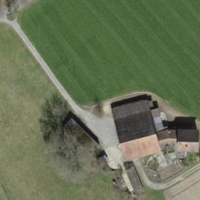
EUNIS habitat code: 52
Species observed at this site:
Lysimachia vulgaris